Field crop: maize
Growth stage: 2
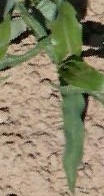
Species: maize